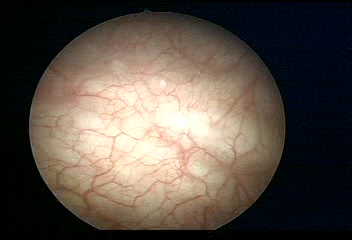
Modality: WLC
Class: Normal mucosa
Bladder cancer association: No